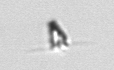
Label: Pyramimonas